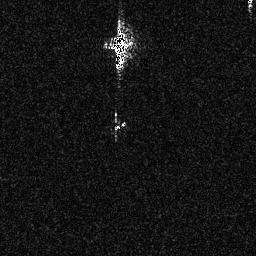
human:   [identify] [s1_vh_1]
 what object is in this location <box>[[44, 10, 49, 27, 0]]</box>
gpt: <ref>1 medium ship at the top</ref>